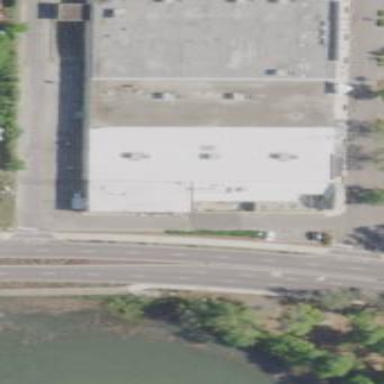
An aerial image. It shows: Building.